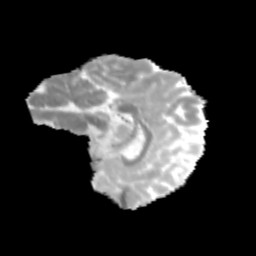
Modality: MD
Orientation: sagittal
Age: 12
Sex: male
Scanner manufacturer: siemens
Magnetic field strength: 3 T
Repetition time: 3.8 s
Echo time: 0.07 s